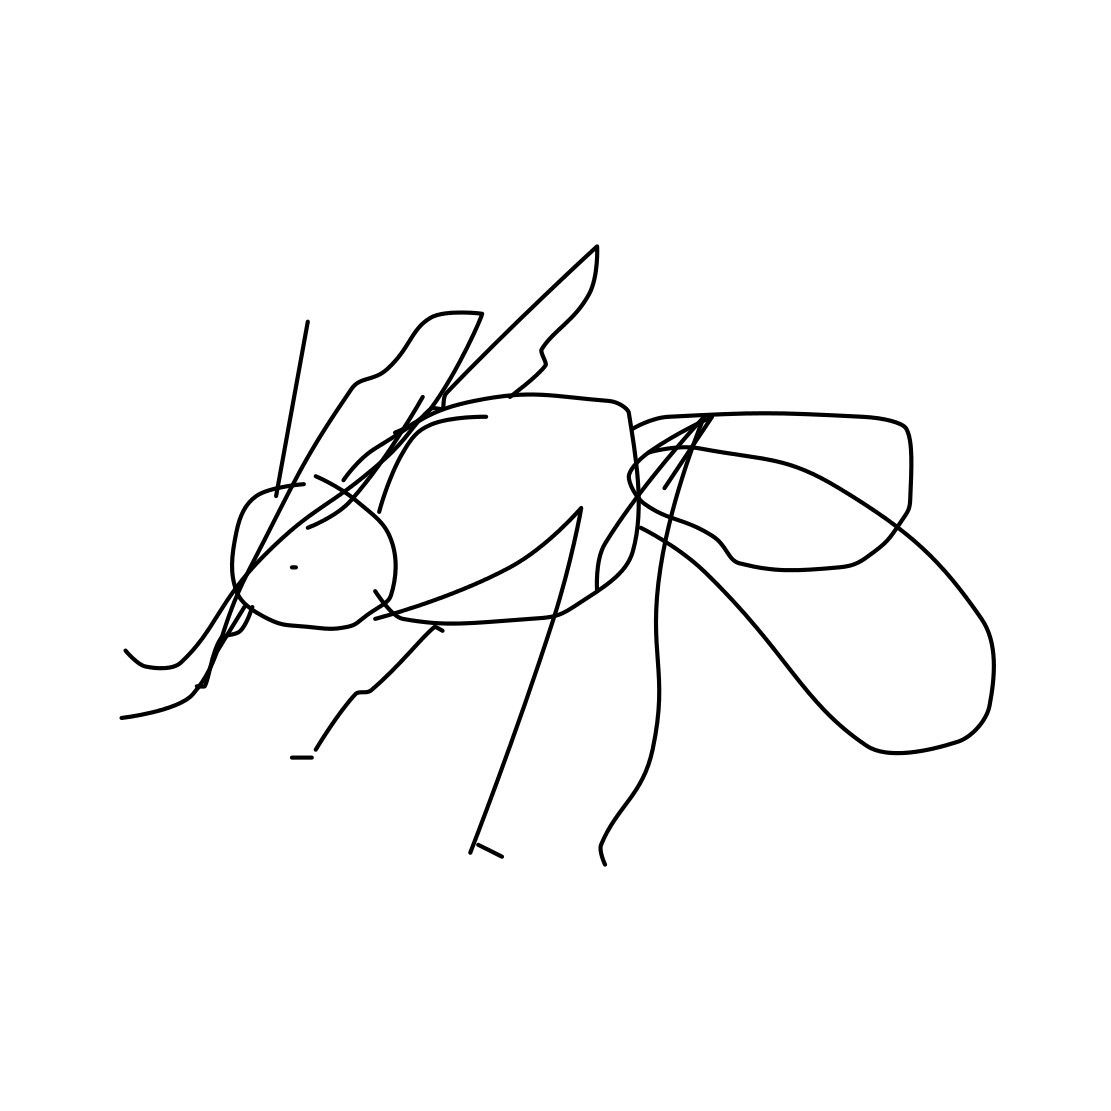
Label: mosquito